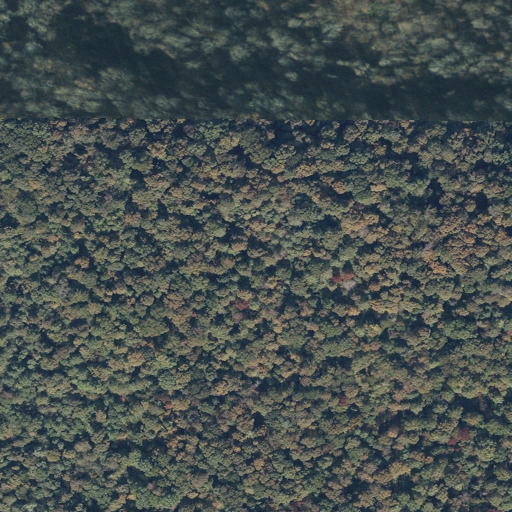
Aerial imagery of mountain in Alabama named Wilson Top containing only deciduous forest